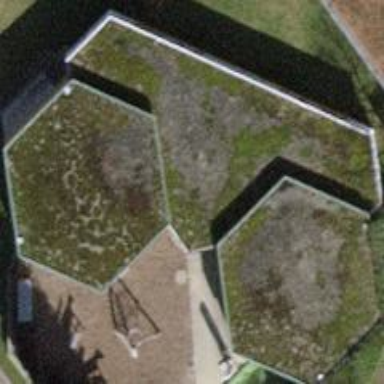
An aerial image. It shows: Kindergarten building with flat roof.